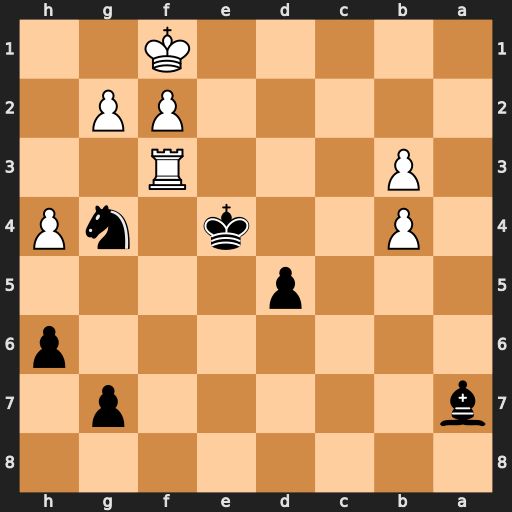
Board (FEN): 8/b5p1/7p/3p4/1P2k1nP/1P3R2/5PP1/5K2
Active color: b
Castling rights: -
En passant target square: -
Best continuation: Nh2+ Ke2 Nxf3